Field crop: maize
Growth stage: 2
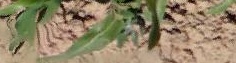
Species: maize